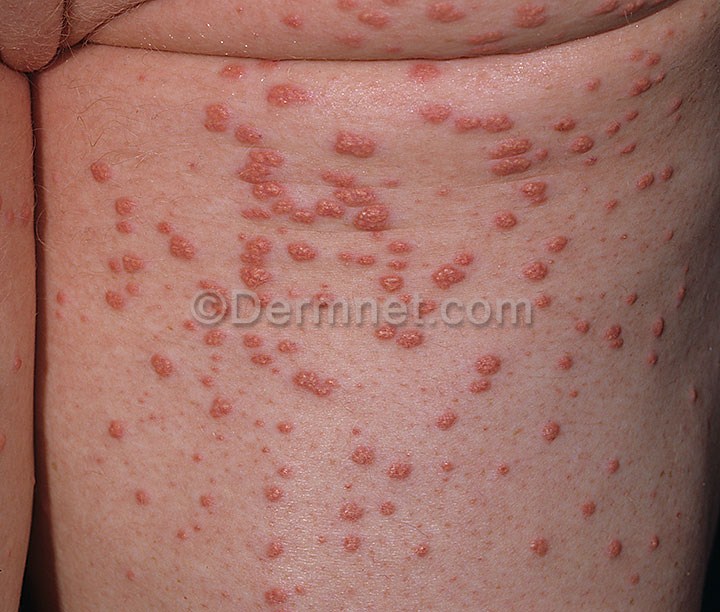
Disease: Systemic Disease